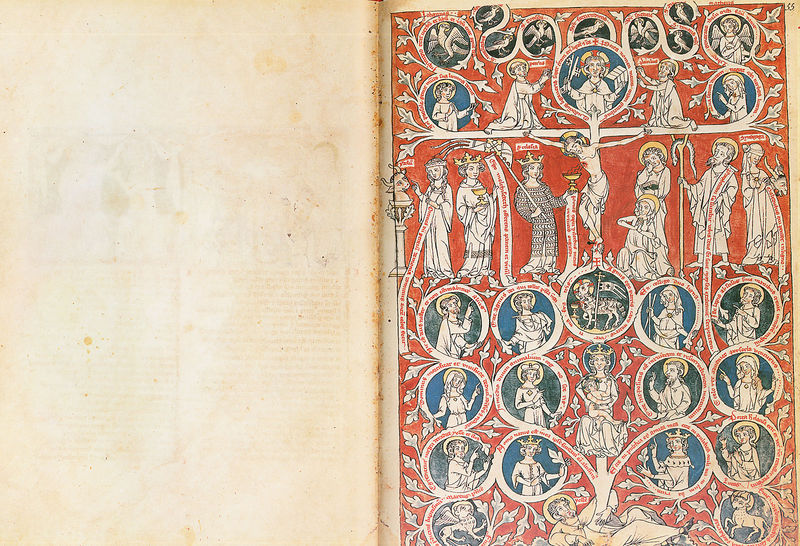
Titel: Codex Cremifanensis 243
Schlagwörter: baum, blau, äste, rot, krone, rund, könig, lamm, buch, kreuz, kreise, christus, jesus, abraham, stammbaum